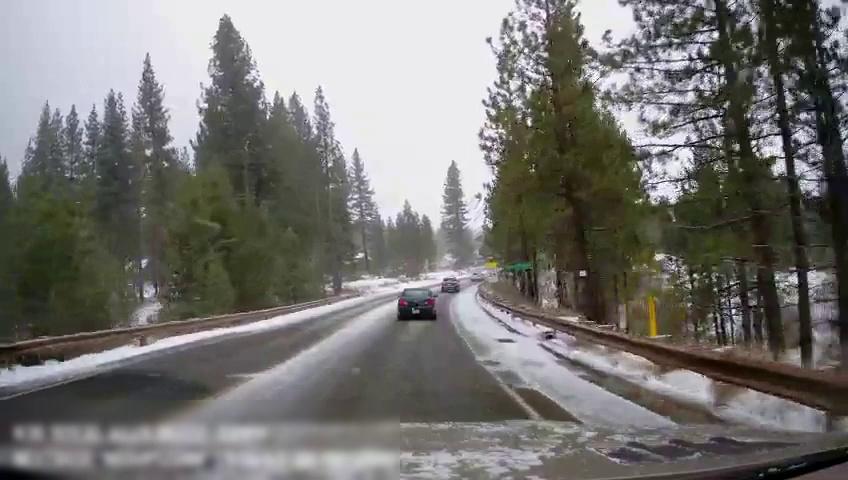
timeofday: Day
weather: Snowy
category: Drivable Space
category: Vehicles | Car
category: Vehicles | Car
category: Lanes | Opposite Lane
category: Lanes | Current Lane
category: Lanes | Alternate Lane
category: Lanes | Alternate Lane